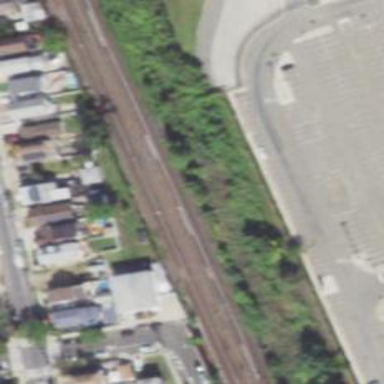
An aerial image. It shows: Electrified rail siding.